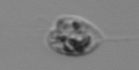
Label: Amoeba